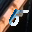
Label: 5